Question: I have a responsive datatable
I'd like to remove all child rows with no data.
The code that produces child rows:
'''
details: {
renderer: function ( api, rowIdx ) {
var data = api.cells( rowIdx, ':hidden' ).eq(0).map( function ( cell ) {
var header = $( api.column( cell.column ).header() );
var idx = api.cell( cell ).index();
if ( header.hasClass( 'control' ) || header.hasClass( 'never' ) ) {
return '';
}
// Use a non-public DT API method to render the data for display
// This needs to be updated when DT adds a suitable method for
// this type of data retrieval
var dtPrivate = api.settings()[0];
var cellData = dtPrivate.oApi._fnGetCellData(
dtPrivate, idx.row, idx.column, 'display'
);
var title = header.text();
if ( title ) {
title = title + ':';
}
return '<li class="turnir" data-dtr-index="'+idx.column+'">'+
'<span class="dtr-title">'+
title+
'</span> '+
'<span class="dtr-data" id="poin">'+
cellData+
'</span>'+
'</li>';
} ).toArray().join('');
return data ?
$('<ul class="topnav" data-dtr-index="'+rowIdx+'"/>').append( data ) :
false;
},
'''
How can I skip rows without data. I need the code something like this:
'''
$("span.dtr-data:empty").parent().hide();
<li class="turnir" data-dtr-index="6">
<span class="dtr-title">Expences1:</span>
<span class="dtr-data"></span>
</li>
'''
Please help

My code here: <URL>
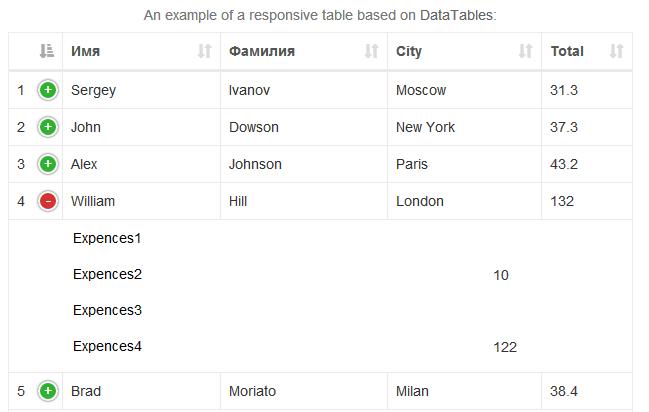
Answer: You might want to try to skip outputting a new row when there is no data in the first place.
Something along these lines:
'''
if (cellData) {
return '<li class="turnir" data-dtr-index="' + idx.column + '">' +
'<span class="dtr-title">' + title + '</span> '+
'<span class="dtr-data" id="poin">' + cellData + '</span>'+
'</li>';
} else {
return '';
}
'''